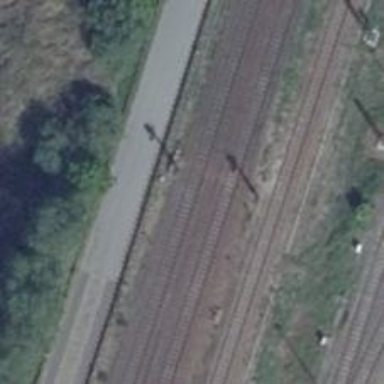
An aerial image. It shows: Railway with electrified tracks and contact line. There are two tracks in total.